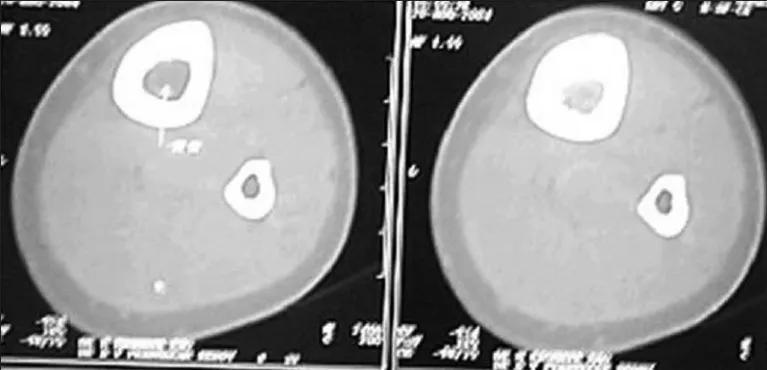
CT of both legs identified sclerosis, but nidus is indefinable.
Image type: radiology (ct)